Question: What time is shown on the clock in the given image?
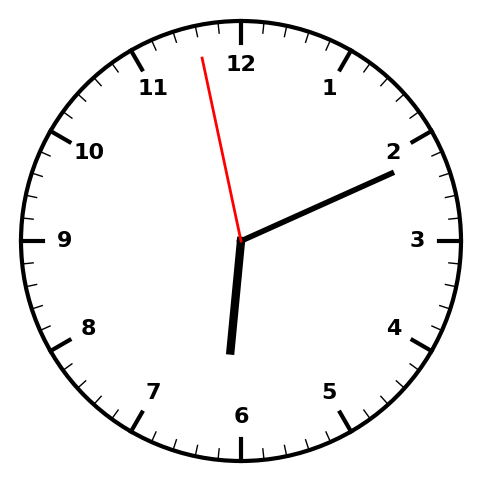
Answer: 06:10:58